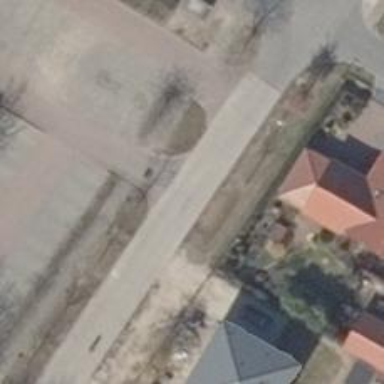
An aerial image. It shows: Residential road with concrete surface and sidewalk on the left side.